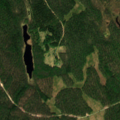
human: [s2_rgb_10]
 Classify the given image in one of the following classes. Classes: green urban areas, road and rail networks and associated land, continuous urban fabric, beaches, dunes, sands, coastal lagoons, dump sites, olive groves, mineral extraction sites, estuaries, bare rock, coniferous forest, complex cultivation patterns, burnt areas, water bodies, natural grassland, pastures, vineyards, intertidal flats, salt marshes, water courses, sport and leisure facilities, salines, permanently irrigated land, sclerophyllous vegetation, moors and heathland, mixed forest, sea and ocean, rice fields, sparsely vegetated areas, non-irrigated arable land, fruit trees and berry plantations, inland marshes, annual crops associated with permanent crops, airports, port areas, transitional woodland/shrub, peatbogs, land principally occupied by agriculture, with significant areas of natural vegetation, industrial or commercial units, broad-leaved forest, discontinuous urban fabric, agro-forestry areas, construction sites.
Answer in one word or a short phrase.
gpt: coniferous forest, mixed forest